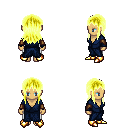
a pixel art fantasy rpg character, female body template, human, tanned skin, blue robe, white pants, gold unkempt hairstyle, cloth bracers, gold boots, four views (front, back, left, right), 2x2 character sprite sheet, small pixel art, hard edges, no anti-aliasing